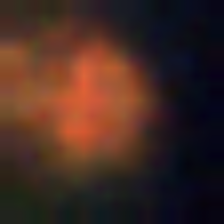
Taxon: Unknown_full_image
Group: Unknown